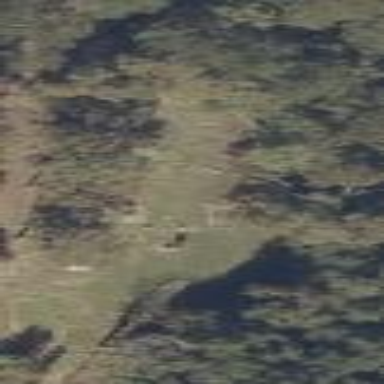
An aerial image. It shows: Cemetery.